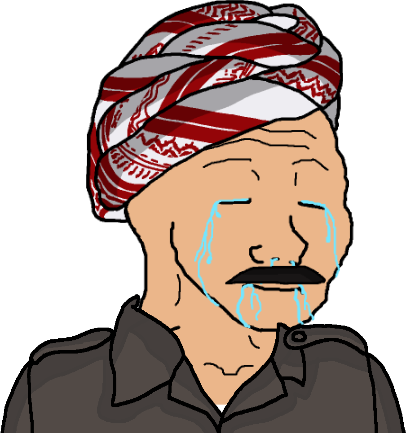
Label: 5_Crying_Wojak